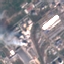
Land use / land cover class: Industrial